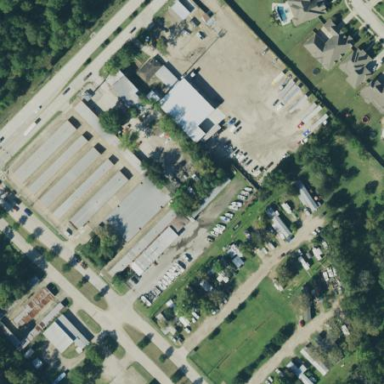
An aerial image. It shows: Residential area with mobile homes.